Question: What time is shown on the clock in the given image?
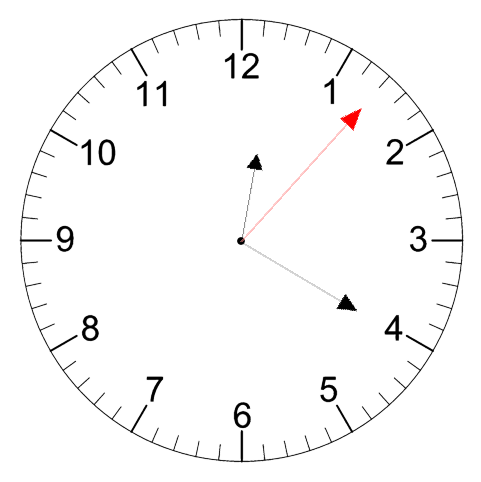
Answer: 12:20:07